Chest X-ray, PA view. Patient: 41 years old, sex F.
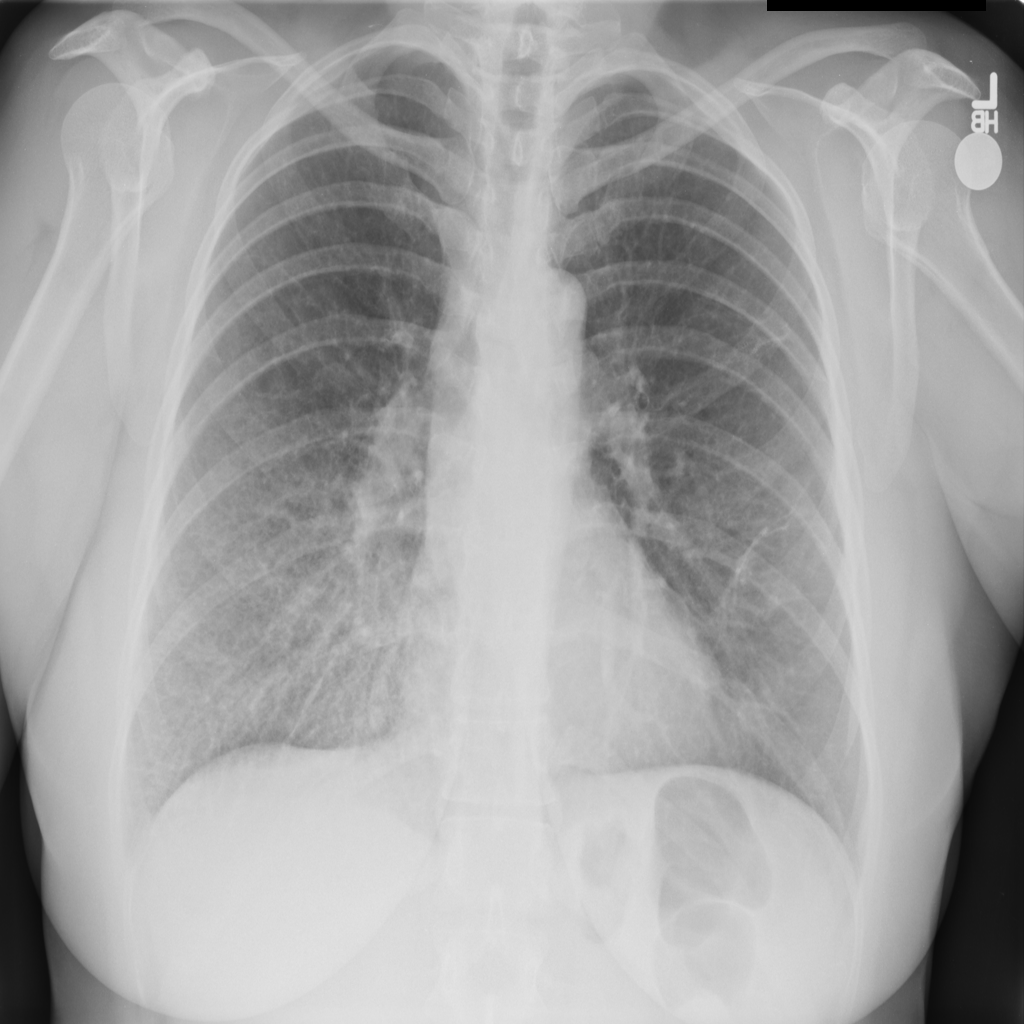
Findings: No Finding